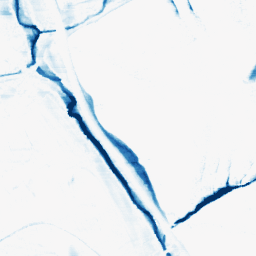
Category: morphological
Decomposition family: morphological_rect
Decomposition parameters: operation: closing
width: 20
height: 5
Upsampling method: lanczos
Upsampling parameters: scale: 2
Upsampling scale: 2